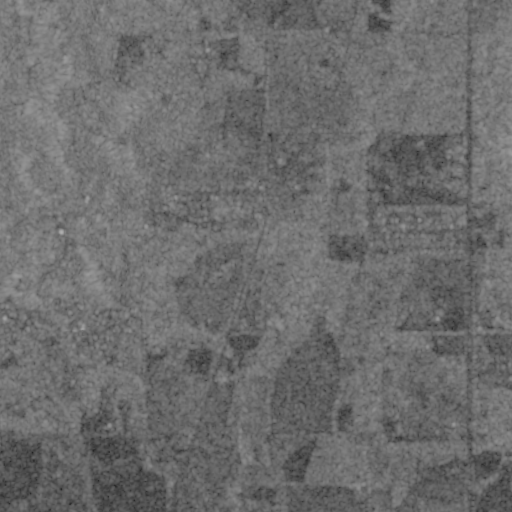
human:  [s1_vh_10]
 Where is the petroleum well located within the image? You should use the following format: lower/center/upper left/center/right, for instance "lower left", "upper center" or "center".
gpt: The petroleum well is located in the upper right of the image.
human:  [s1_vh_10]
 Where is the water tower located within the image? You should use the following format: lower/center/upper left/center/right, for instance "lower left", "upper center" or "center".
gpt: The water tower is located in the upper right of the image.
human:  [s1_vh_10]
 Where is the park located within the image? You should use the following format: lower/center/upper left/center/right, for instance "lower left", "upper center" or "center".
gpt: There is no park in the image.

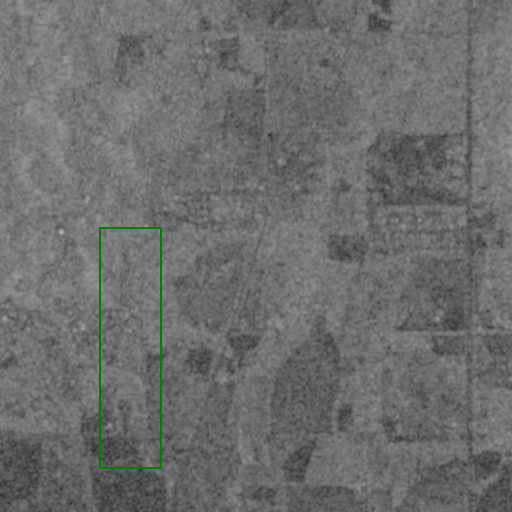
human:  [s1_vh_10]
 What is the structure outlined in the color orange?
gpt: There is no orange outline.
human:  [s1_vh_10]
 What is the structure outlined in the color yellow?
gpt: There is no structure outlined in yellow.